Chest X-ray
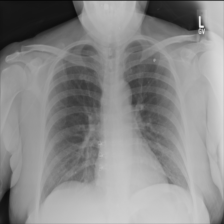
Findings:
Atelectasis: negative
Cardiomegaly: negative
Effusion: negative
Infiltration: negative
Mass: negative
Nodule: negative
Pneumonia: negative
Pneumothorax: negative
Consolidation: negative
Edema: negative
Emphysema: negative
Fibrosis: negative
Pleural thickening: negative
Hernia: negative